Question: I have an app that delivers screen content in an html format, pulled from a database. I need to work in percentages for width & height of elements that make up the display, to accommodate various devices. I can't get the height % to work in any components, no matter what I try. I've reduced the layout to the simplest format for troubleshooting and am including it here. I've assigned background colors to elements so as to see the effects of code modifications.
In the screenshot I've attached, the yellow background is part of the background art. The yellow HTML color attribute is hidden behind the red Body color, but should be showing at 100% height if working properly. This is my display code, simplified:
'''
<!DOCTYPE html PUBLIC -//W3C//DTD XHTML 1.0 Strict//EN http://www.w3.org/TR/xhtml1/DTD/xhtml1-strict.dtd>
<html lang="en">
<head>
<title></title>
<meta http-equiv="Content-Type" content="text/html; charset=utf-8" />
<style>
*{ margin:0; padding:0;}
html { width:100%; min-height:100%; background:yellow;}
body { width:100%; min-height:100%; background:red;}
</style>
</head>
<body>
<table style="height: 100%; background:white;">
<tr >
<td width="275" height="200" bgcolor="blue"></td>
<td width="275" height="200" bgcolor="brown"></td>
</tr>
<tr>
<td colspan="2" width="450" height="300" bgcolor="green"></td>
</tr>
<tr>
<td colspan="2" width="450" height="300" bgcolor="black"></td>
</tr>
</table>
</body>
</html>
'''
This is the screen shot of the app in a Nexus 7:

Thanks for any help getting me through this.
Cayce
The Android Project Manifest.XML code:
'''
<?xml version="1.0" encoding="utf-8"?>
<manifest xmlns:android="http://schemas.android.com/apk/res/android"
package="com.paulistpress.ordo"
android:versionCode="3"
android:versionName="1.3" >
<uses-sdk
android:minSdkVersion="8"
android:targetSdkVersion="18" />
<supports-screens
android:anyDensity="true"
android:largeScreens="true"
android:normalScreens="true"
android:smallScreens="true"
android:xlargeScreens="true" />
<uses-permission android:name="android.permission.INTERNET" />
<uses-permission android:name="android.permission.ACCESS_NETWORK_STATE" />
<uses-permission android:name="com.android.vending.BILLING" />
<uses-permission android:name="android.permission.WRITE_EXTERNAL_STORAGE" />
<application
android:allowBackup="true"
android:hardwareAccelerated="false"
android:icon="@drawable/icon"
android:label="@string/app_name"
android:largeHeap="true"
android:theme="@style/AppBaseTheme" >
<activity
android:name="Splash"
android:label="@string/app_name"
android:screenOrientation="portrait"
android:theme="@android:style/Theme.NoTitleBar.Fullscreen">
<intent-filter>
<action android:name="android.intent.action.MAIN" />
<category android:name="android.intent.category.LAUNCHER" />
</intent-filter>
</activity>
<activity
android:name="OrdoAppActivity"
android:screenOrientation="portrait"
android:windowSoftInputMode="adjustPan" >
</activity>
</application>
</manifest>
>>>>>>>>>>> Two places of WebView codes, as per my notes >>>>>>
<WebView
android:id="@+id/view_about"
android:layout_width="match_parent"
android:layout_height="0dp"
android:layout_weight="88" />
<WebView
android:id="@+id/view_symbols"
android:layout_width="match_parent"
android:layout_height="0dp"
android:layout_weight="88" />
'''
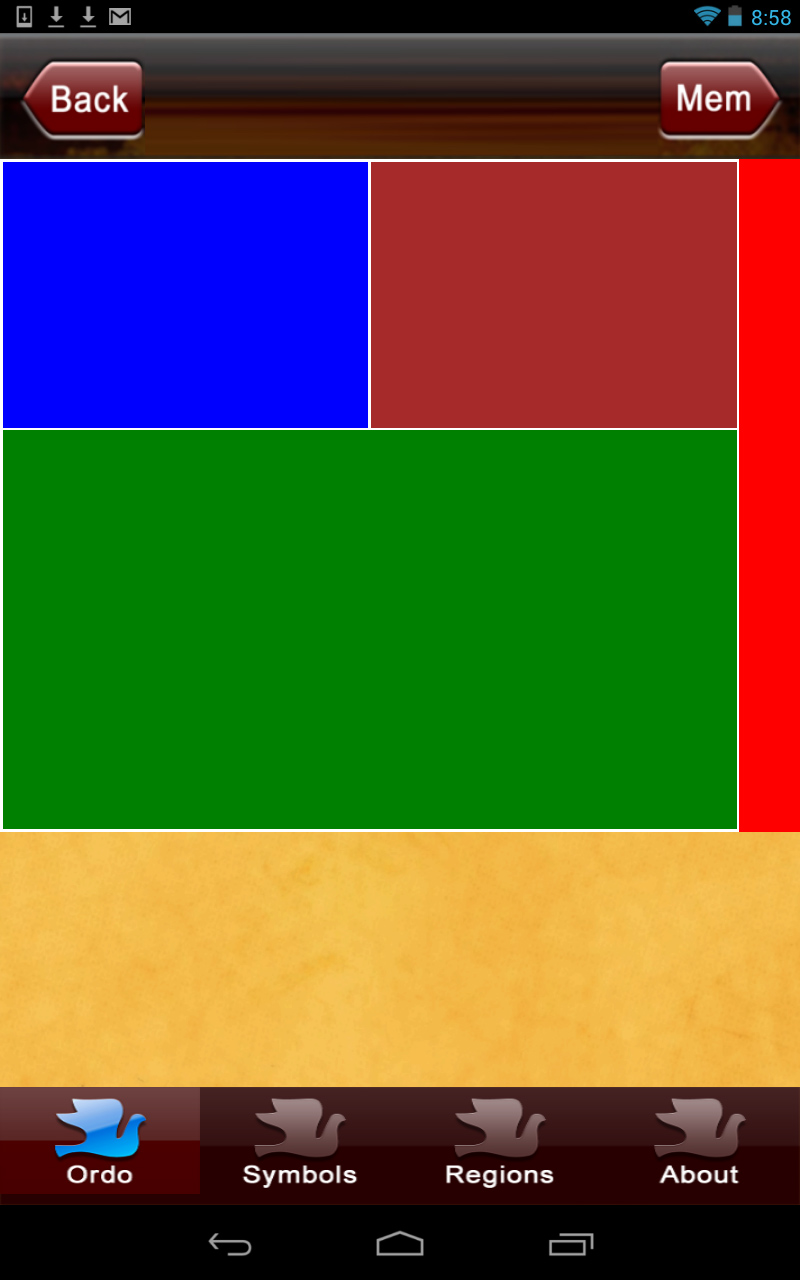
Answer: The problem is not likely to be with the HTML, but rather with the WebView/Layout you haven't posted. Add the Layout.
It's likely that you have some padding or margins on the Views or that you have a webview not set to match_parent height